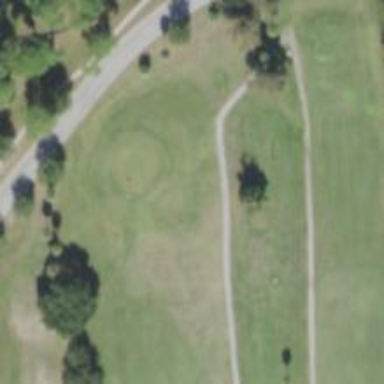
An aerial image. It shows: Path for golf carts.